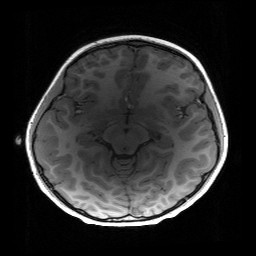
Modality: T1w
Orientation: coronal
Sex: male
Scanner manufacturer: siemens
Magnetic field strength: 3 T
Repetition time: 1.9 s
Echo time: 0.00243 s